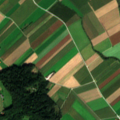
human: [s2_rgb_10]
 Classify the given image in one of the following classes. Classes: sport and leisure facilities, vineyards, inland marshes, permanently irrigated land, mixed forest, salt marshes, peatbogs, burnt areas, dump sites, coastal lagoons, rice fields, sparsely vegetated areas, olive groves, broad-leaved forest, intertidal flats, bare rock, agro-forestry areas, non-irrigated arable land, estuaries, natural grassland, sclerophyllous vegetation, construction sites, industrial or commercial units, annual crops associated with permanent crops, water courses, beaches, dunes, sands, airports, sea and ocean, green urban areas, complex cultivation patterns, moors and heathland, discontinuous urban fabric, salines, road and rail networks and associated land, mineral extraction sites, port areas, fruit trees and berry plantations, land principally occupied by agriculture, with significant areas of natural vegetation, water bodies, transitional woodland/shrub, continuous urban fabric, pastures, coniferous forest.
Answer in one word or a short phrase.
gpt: non-irrigated arable land, pastures, complex cultivation patterns, mixed forest